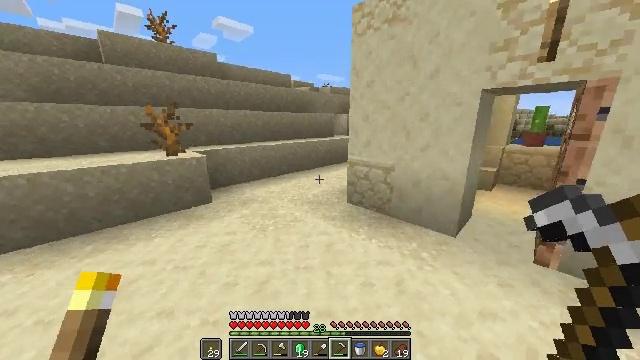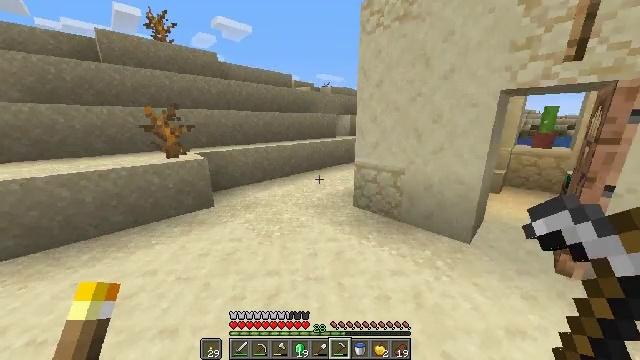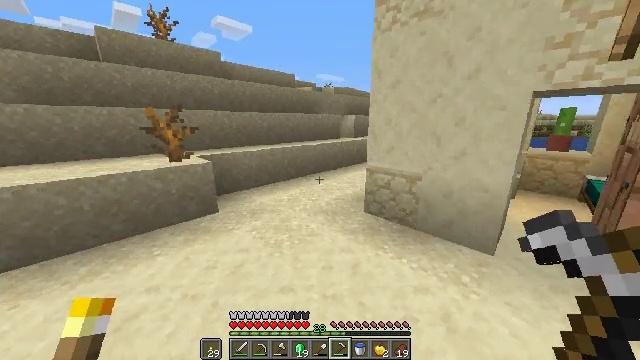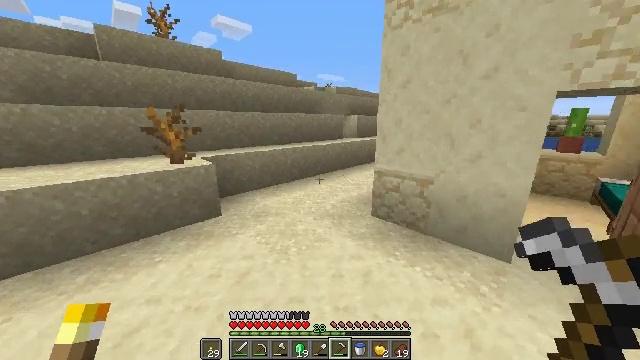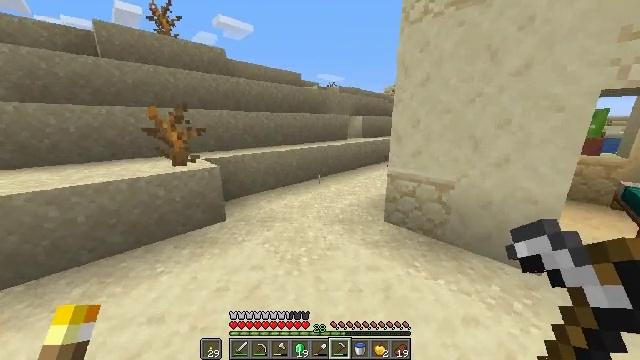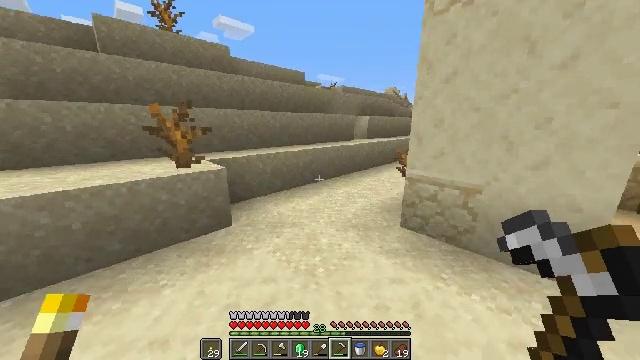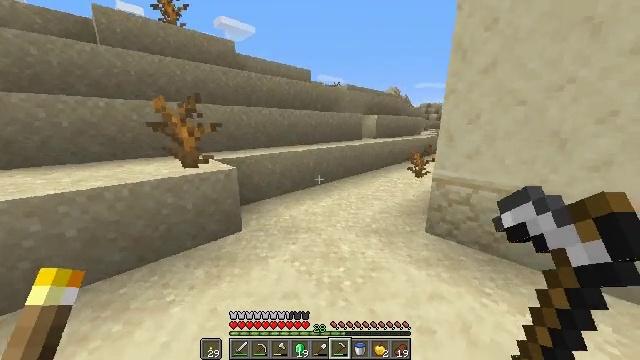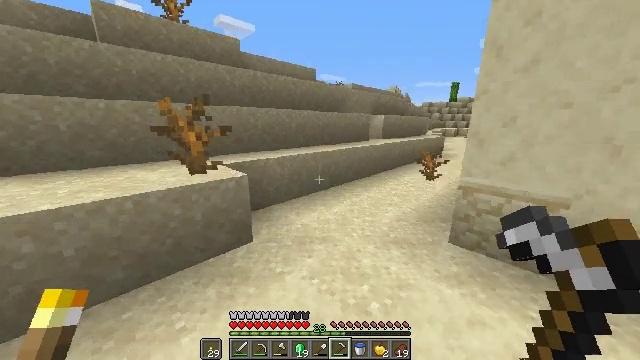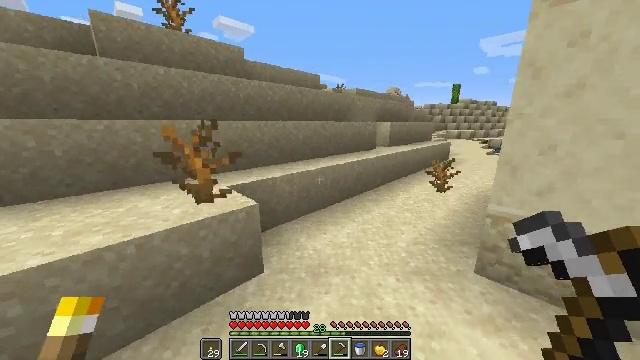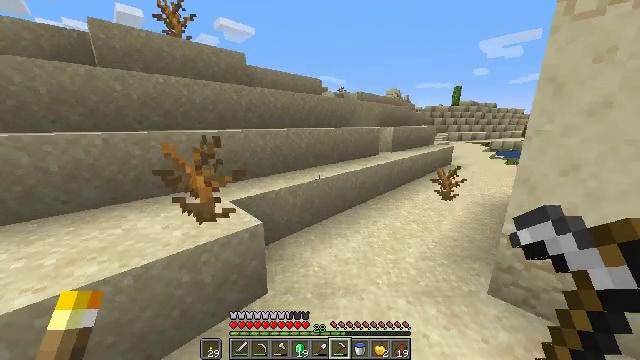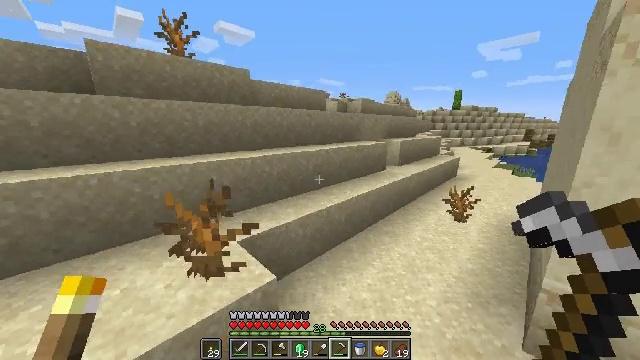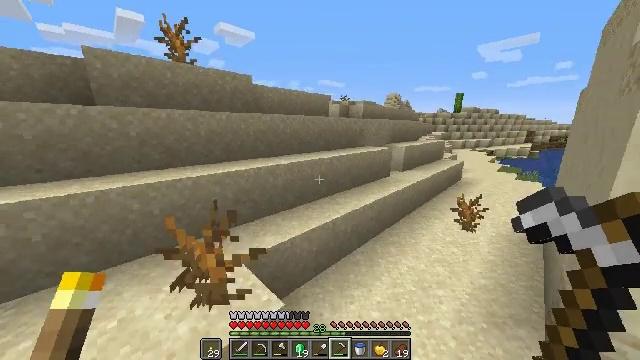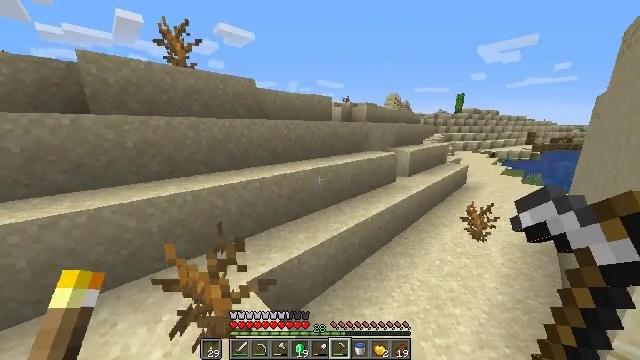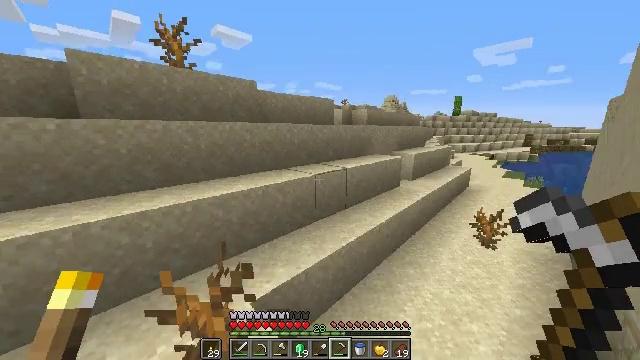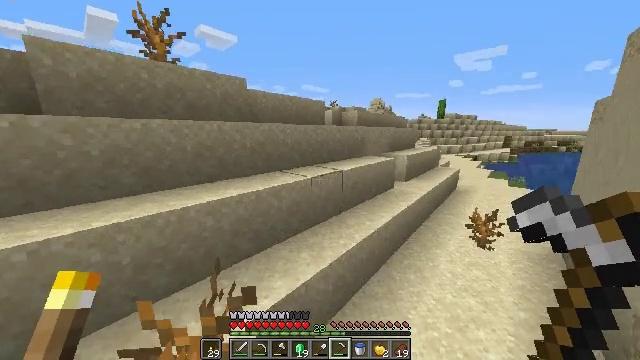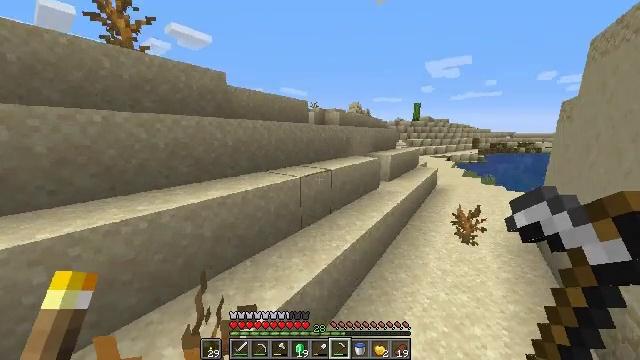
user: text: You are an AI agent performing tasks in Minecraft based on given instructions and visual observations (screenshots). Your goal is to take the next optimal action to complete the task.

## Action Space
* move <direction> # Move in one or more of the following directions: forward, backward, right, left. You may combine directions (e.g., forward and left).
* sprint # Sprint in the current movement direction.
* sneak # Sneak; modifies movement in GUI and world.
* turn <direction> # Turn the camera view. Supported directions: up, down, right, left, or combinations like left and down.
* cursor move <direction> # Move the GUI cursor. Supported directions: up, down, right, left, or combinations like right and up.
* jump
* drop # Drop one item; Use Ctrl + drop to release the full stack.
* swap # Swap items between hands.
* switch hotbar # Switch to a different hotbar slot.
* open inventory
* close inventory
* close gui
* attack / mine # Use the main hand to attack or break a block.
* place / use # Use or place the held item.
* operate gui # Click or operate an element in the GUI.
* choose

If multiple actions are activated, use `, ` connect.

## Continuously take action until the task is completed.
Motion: motion action
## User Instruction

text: Collect a hay block for crafting.
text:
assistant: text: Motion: move forward and move left, sprint
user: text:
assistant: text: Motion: move forward and move left, sprint
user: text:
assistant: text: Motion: move forward and move left, sprint
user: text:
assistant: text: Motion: move forward and move left, sprint
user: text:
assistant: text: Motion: move forward and move left, sprint
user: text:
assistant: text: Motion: move forward and move left, sprint
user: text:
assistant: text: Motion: move forward and move left, sprint
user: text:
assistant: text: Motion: move forward and move left, sprint, jump
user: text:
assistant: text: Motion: move forward and move left, sprint, jump
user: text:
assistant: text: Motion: move forward and move left, sprint, jump
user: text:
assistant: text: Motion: move forward and move left, sprint, jump
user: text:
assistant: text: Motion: move forward and move left, sprint, jump
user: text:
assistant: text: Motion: move forward and move left, sprint, jump
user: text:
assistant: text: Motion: move forward and move left, sprint, turn right, jump
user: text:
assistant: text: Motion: move forward and move left, sprint, turn right, jump
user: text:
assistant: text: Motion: move forward and move left, sprint, turn right and up, jump
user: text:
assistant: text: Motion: move forward and move left, sprint, turn right, jump
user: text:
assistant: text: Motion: move forward and move left, sprint, jump
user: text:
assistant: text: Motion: move forward and move left, sprint, turn right, jump
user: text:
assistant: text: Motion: move forward and move left, sprint, jump
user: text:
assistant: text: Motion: move forward and move left, sprint, jump
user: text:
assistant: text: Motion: move forward and move left, sprint, jump
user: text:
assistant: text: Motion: move forward and move left, sprint, jump
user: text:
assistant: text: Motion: move forward and move left, sprint, jump
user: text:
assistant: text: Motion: move forward and move left, sprint, turn down, jump
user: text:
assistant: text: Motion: move forward and move left, sprint, turn left and down, jump
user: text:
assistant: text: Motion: move forward and move left, sprint, turn left and down, jump
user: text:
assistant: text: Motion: move forward and move left, sprint, turn left and down, jump
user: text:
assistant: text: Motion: move forward and move left, sprint, turn left and down, jump
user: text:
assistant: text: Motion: move forward and move left, sprint, turn up, jump